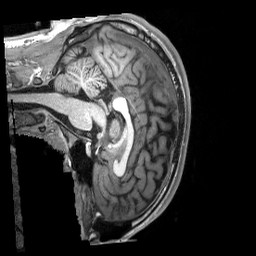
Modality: T1w
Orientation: sagittal
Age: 18
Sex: male
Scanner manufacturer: siemens
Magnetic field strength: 3 T
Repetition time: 2.53 s
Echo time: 0.00174 s